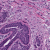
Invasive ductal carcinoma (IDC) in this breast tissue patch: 0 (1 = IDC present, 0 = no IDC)